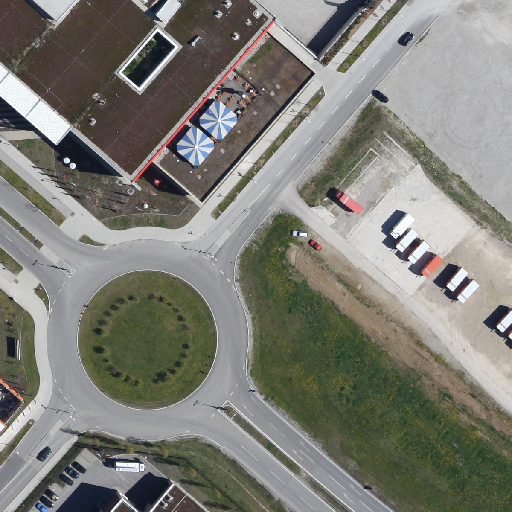
Referring expression: road